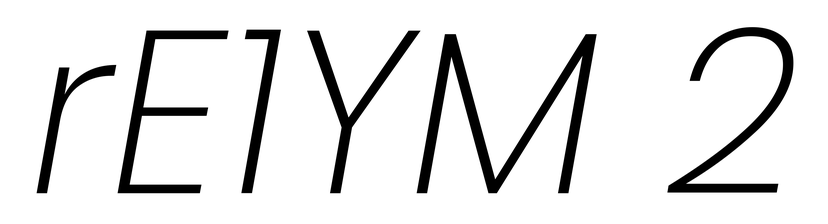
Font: Poppins-ExtraLightItalic